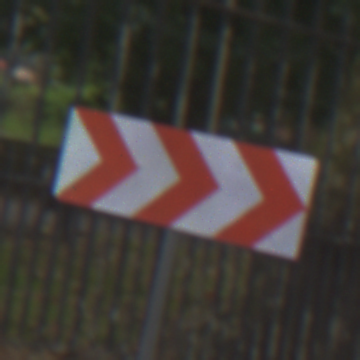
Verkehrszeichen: RichtungstafelnInKurvenGrossLinks
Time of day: MorningAfternoon
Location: Outdoor (Urban)
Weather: Overcast
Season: NotSpecified
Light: Natural